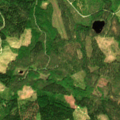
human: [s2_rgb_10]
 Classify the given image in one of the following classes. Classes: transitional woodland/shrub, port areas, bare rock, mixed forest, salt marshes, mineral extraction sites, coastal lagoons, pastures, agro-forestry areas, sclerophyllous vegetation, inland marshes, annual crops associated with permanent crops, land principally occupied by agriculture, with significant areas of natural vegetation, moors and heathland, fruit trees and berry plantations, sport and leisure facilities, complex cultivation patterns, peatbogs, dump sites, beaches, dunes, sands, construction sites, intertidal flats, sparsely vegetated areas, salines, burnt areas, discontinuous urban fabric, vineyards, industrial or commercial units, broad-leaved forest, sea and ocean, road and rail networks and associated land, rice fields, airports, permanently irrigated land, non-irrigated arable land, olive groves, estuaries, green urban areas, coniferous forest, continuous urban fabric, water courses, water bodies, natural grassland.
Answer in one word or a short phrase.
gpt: coniferous forest, mixed forest, transitional woodland/shrub